Interaction volume radius: 10 \u00c5
Interaction volume height: 35 \u00c5
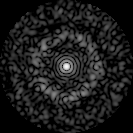
Disorder parameter: 0.825